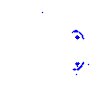
Particle: proton